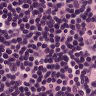
Metastatic tissue present: no